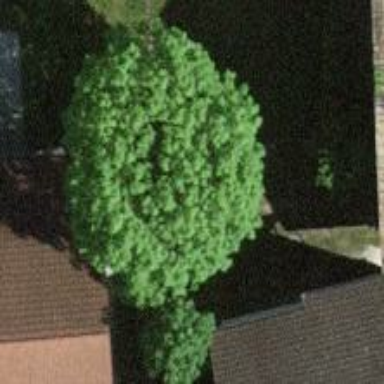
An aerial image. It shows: Single tag "natural: tree."